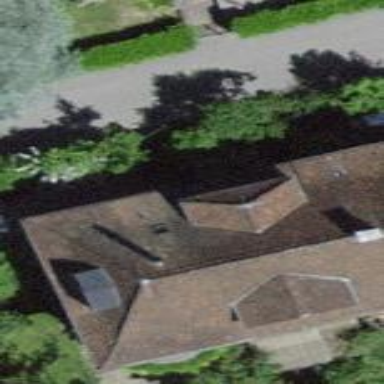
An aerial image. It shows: Terrace building with hipped roof made of roof tiles.